Interaction volume radius: 10 \u00c5
Interaction volume height: 10 \u00c5
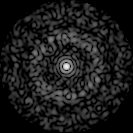
Disorder parameter: 0.8663